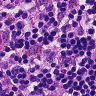
Metastatic tissue present: no